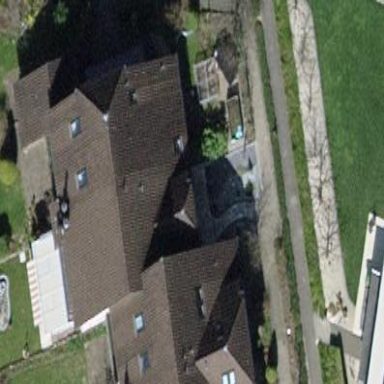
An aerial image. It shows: Terrace building.